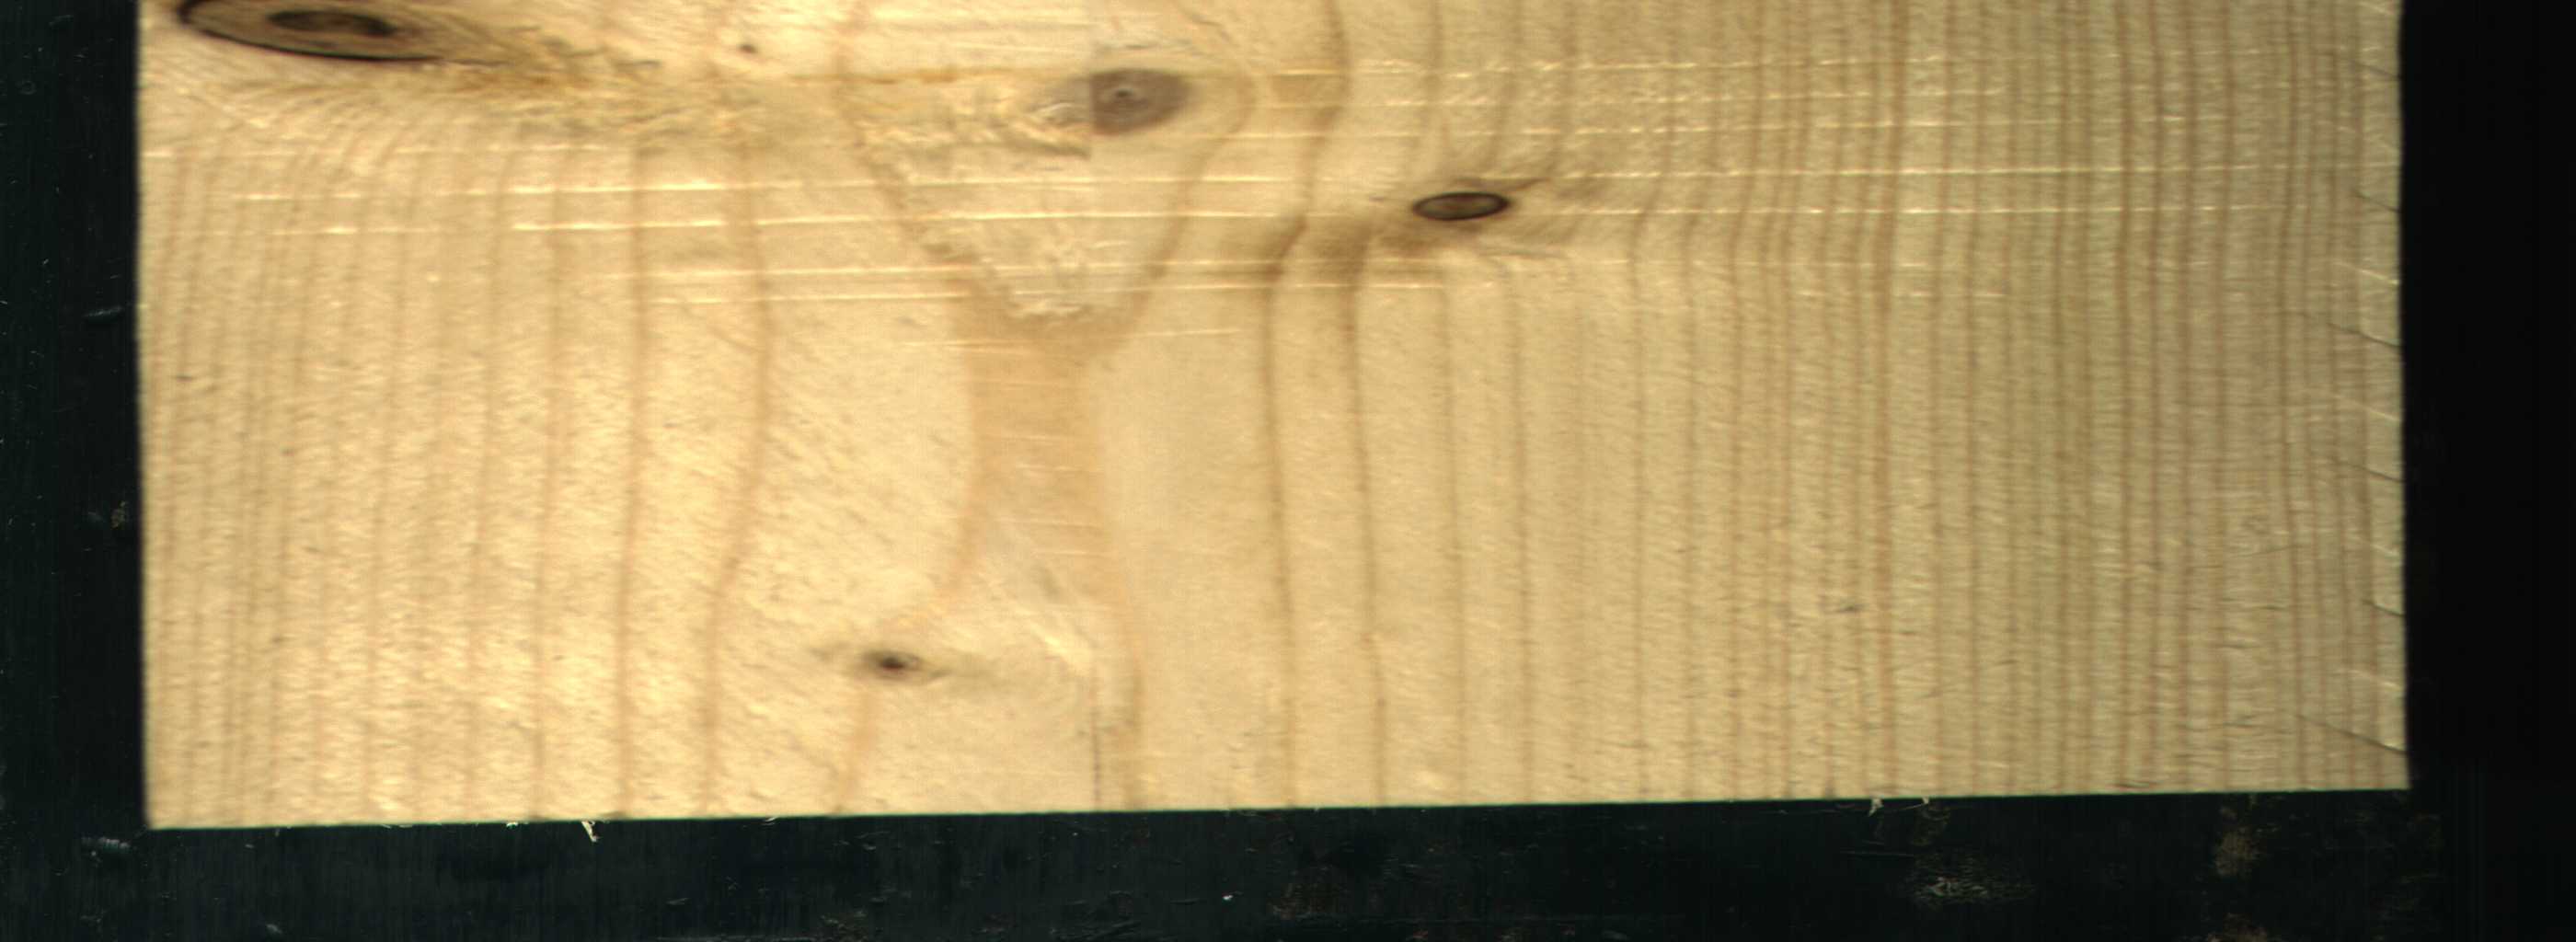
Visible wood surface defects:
Dead_Knot
Dead_Knot
Live_Knot
Live_Knot